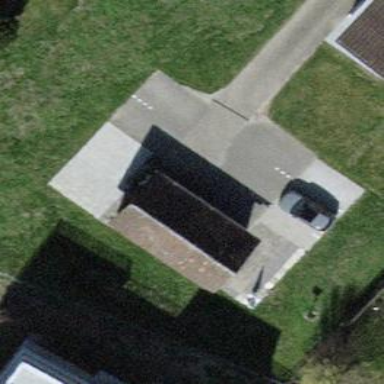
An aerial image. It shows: Shed.